Field crop: maize
Growth stage: 1
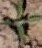
Species: atriplex